Question: Hi there guys I'm having an issue with a DIV basically as you see in the photo below the TAG is overlapping the menu drop down. Is it possible for the menu drop down to be priorty over the HR tag?

CSS FOR HR:
'''
hr {
position:relative;
margin: 20px 0;
border: 0;
border-top: 1px solid #666;
border-bottom: 1px solid #ffffff;
}
'''
Thanks!
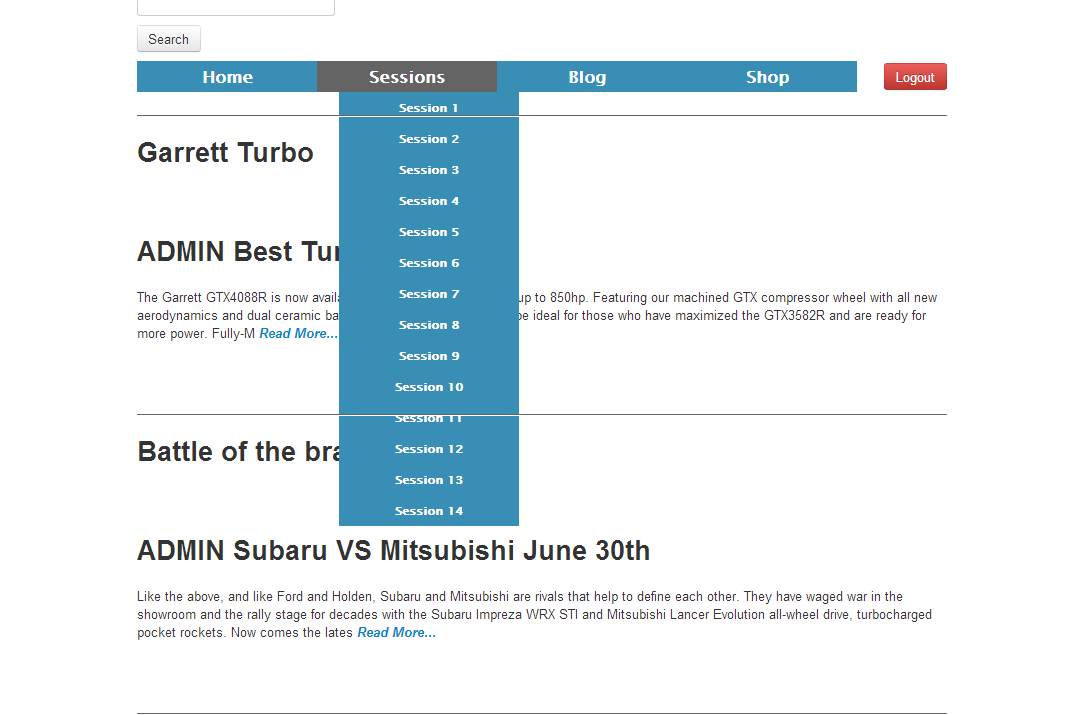
Answer: Yes, on your menu add a z-index so the dropdown appears over the hr.
'''
.menu
{
position: relative;
z-index: 10;
}
'''
You need to give it a position of relative as well for z-index to work.